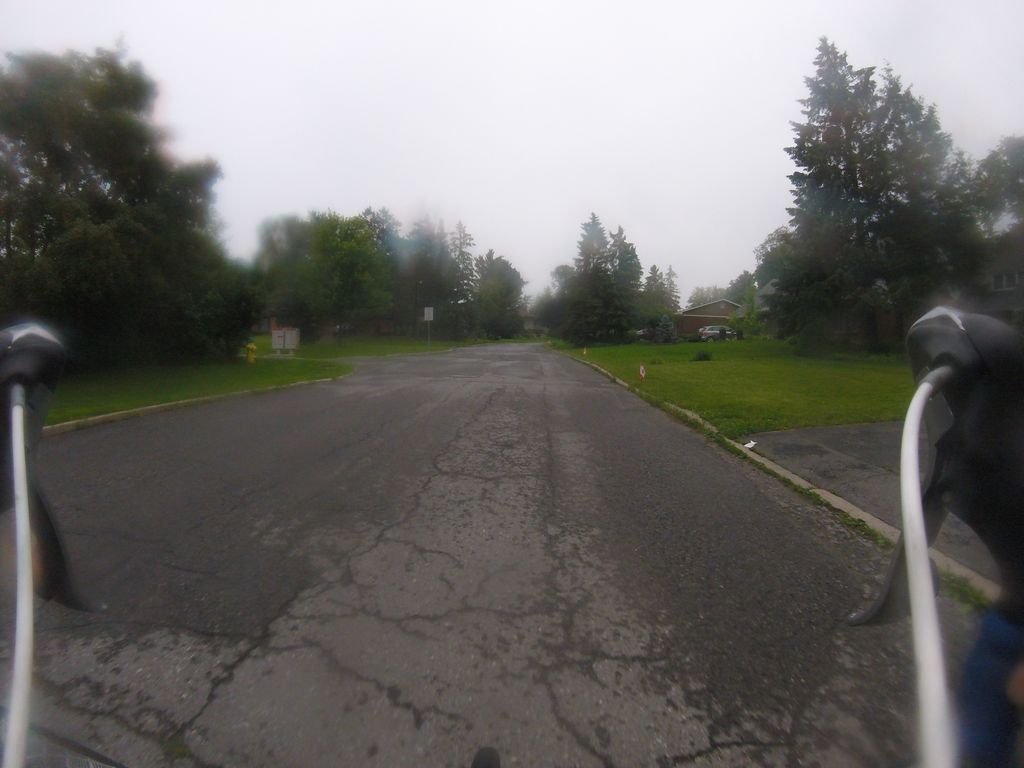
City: ottawa-gatineau